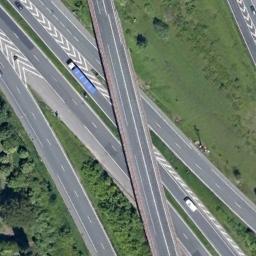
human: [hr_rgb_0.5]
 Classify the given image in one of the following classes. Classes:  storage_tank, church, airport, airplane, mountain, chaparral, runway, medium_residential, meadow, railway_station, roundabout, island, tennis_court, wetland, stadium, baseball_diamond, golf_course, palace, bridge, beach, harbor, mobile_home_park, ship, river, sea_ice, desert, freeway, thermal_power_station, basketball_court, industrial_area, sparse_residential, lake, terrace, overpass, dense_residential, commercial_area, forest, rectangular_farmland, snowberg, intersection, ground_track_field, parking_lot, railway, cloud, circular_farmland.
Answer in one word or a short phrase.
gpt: overpass